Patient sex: F
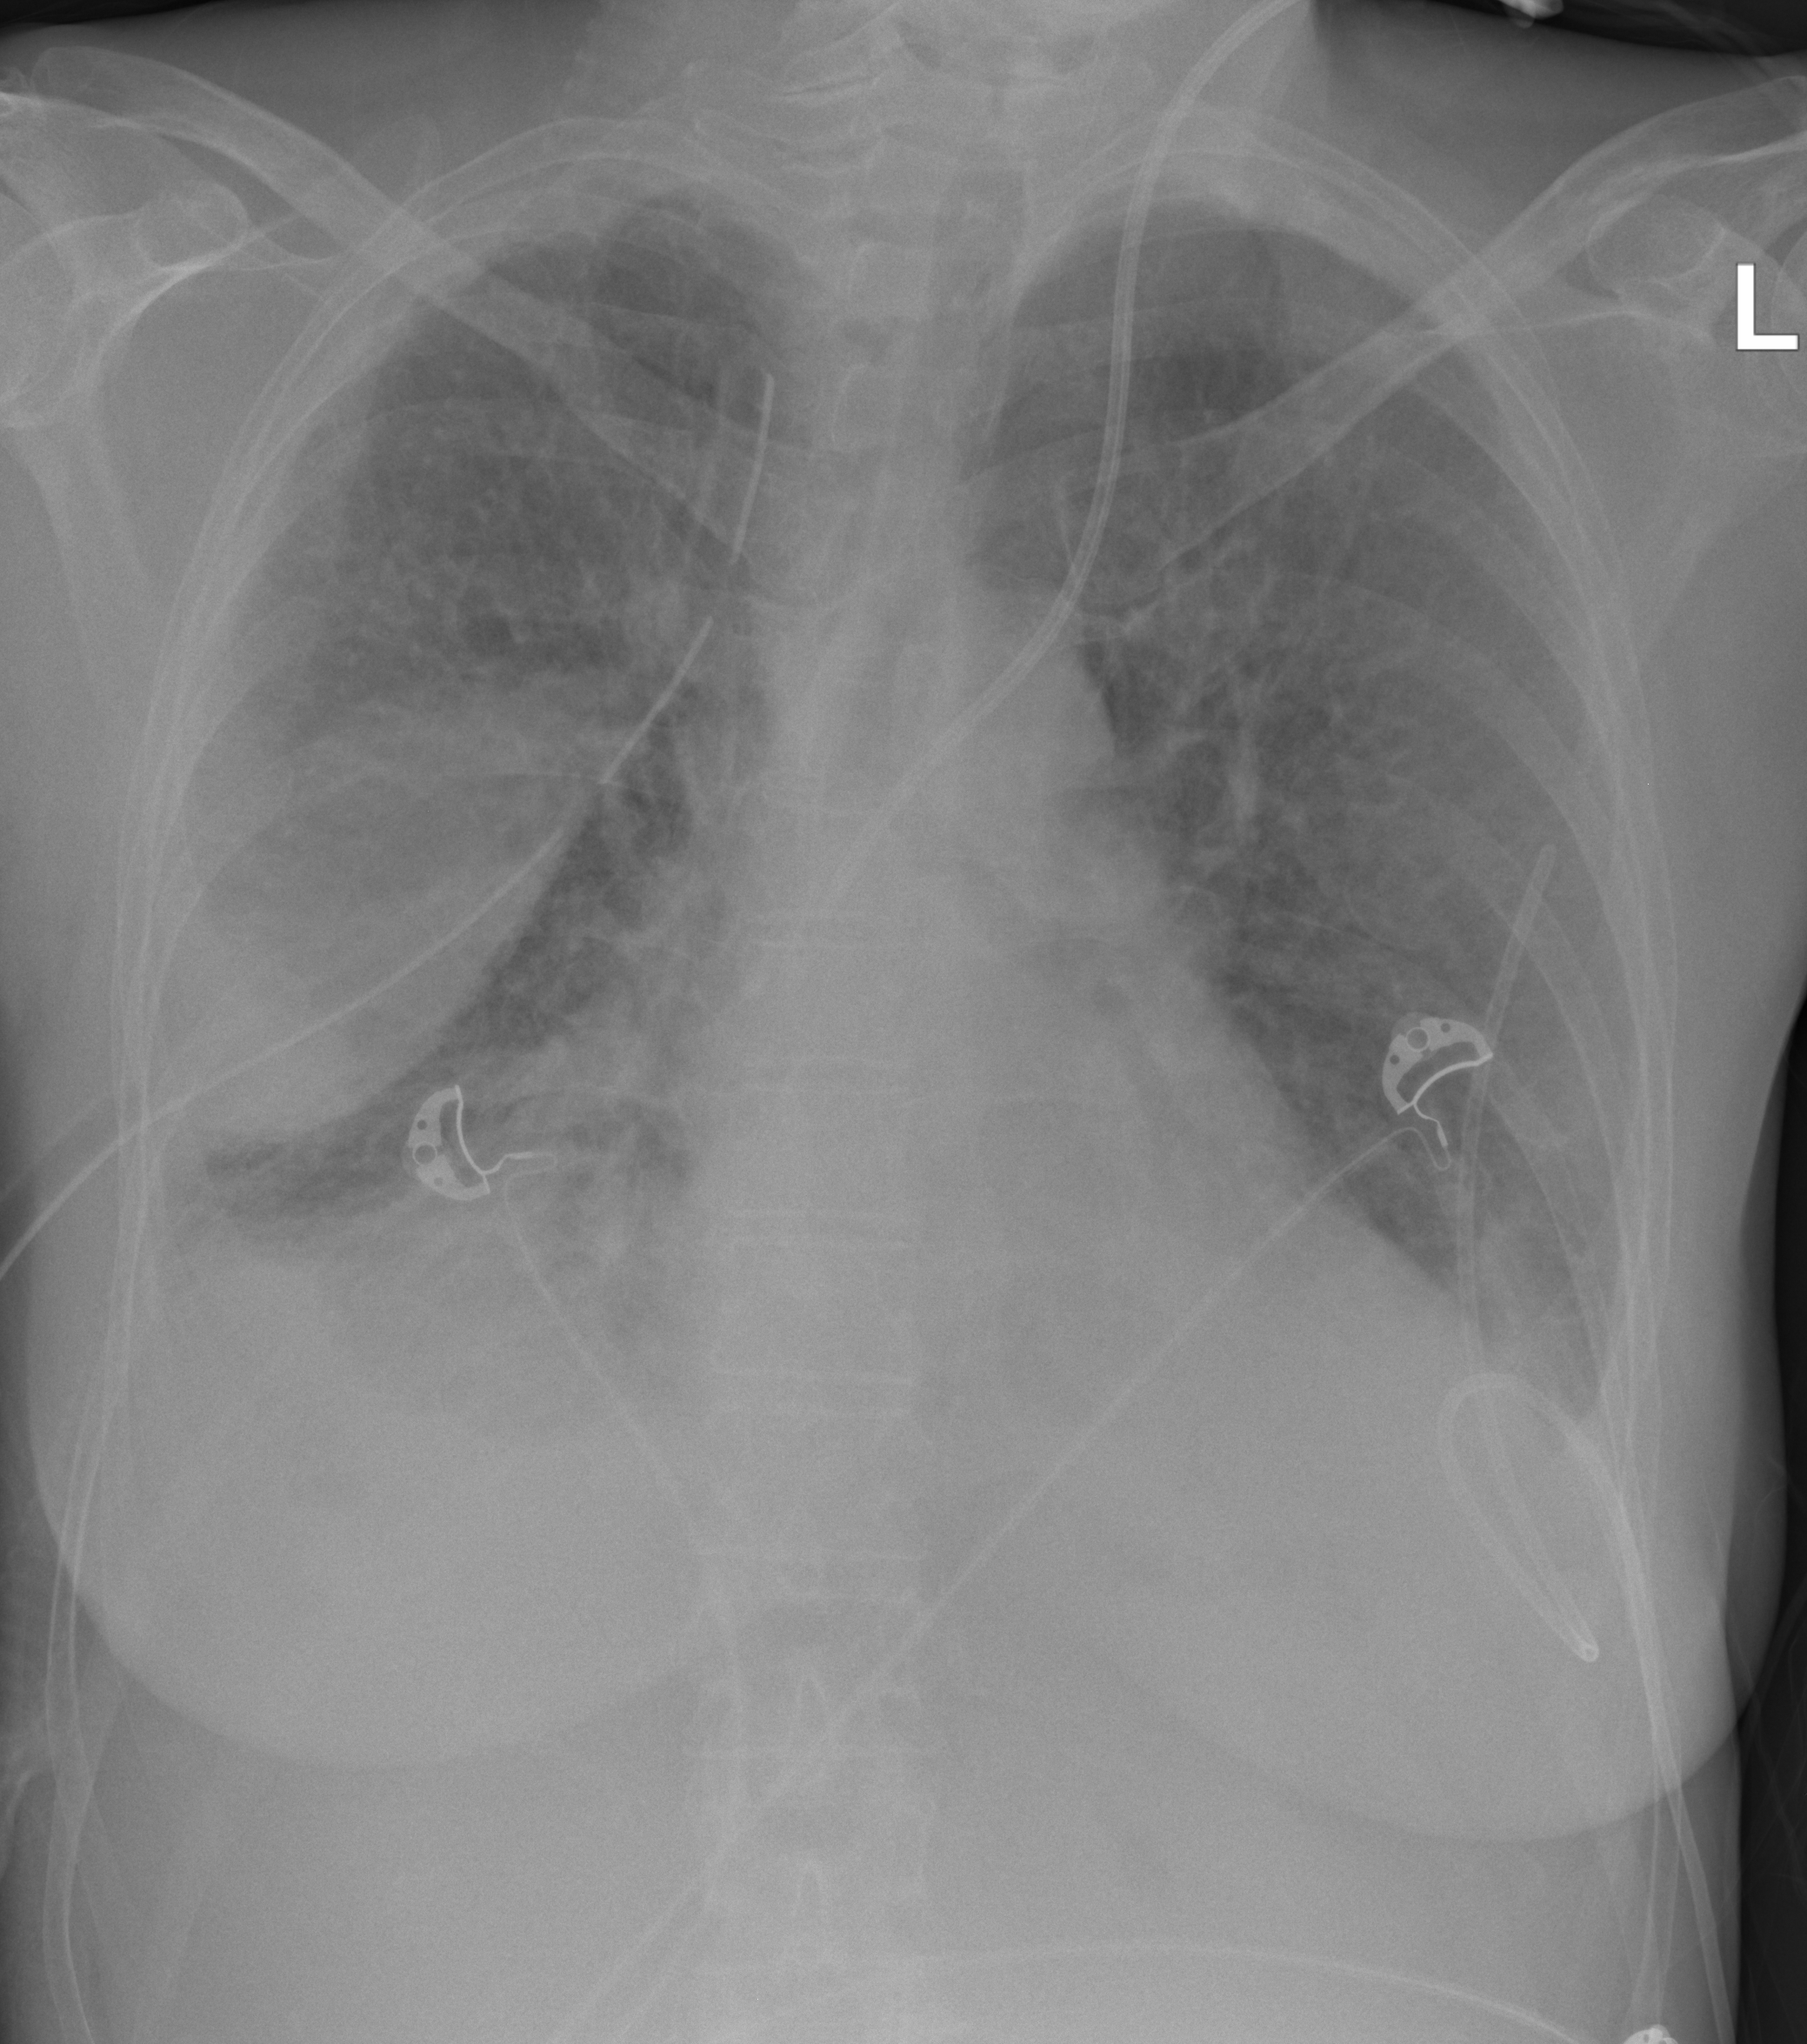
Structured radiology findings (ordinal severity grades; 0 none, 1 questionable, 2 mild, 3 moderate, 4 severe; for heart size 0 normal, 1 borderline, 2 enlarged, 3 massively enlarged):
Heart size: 2
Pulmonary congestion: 2
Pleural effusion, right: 3
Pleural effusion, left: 2
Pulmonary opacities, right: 2
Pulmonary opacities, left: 1
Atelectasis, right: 3
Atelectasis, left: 2